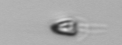
Label: Pyramimonas